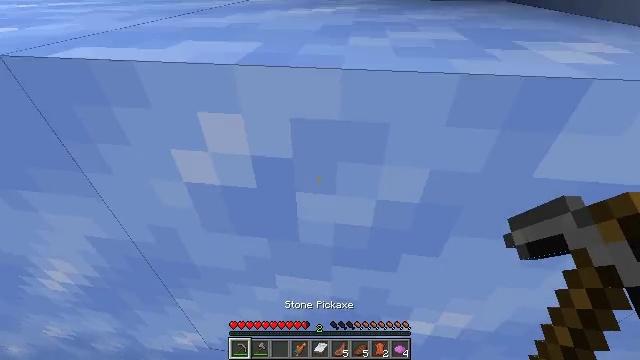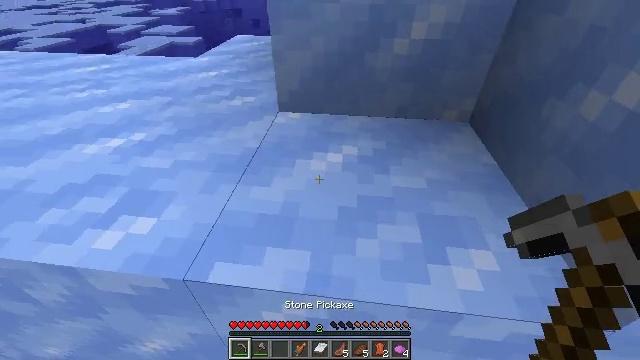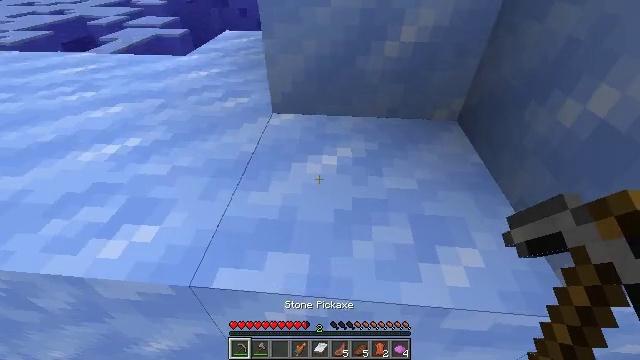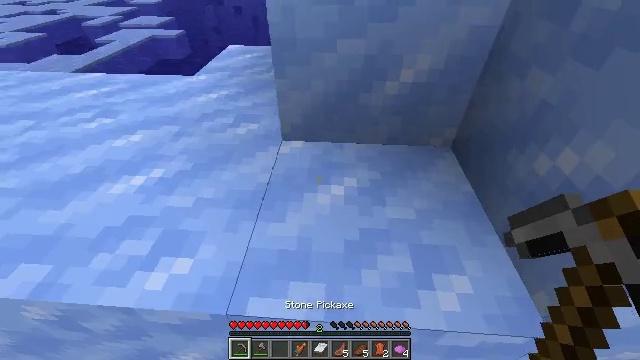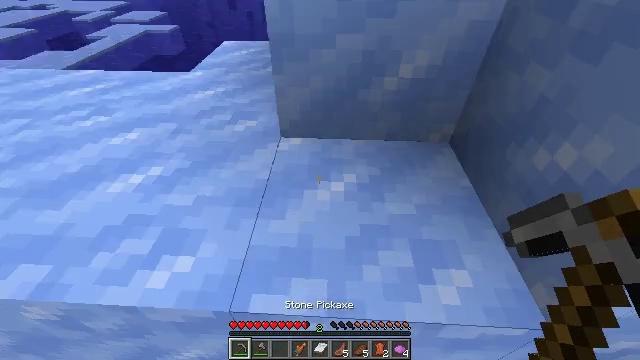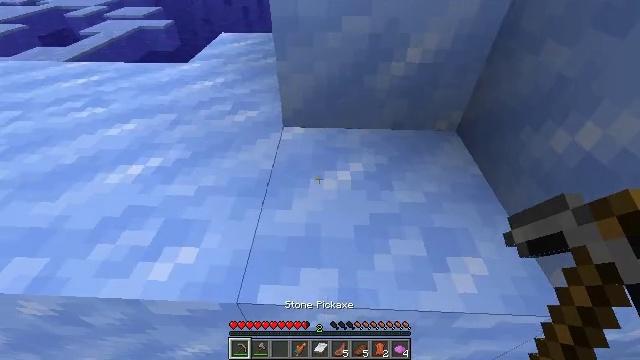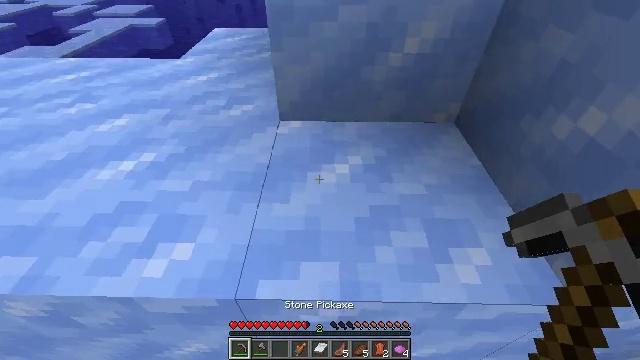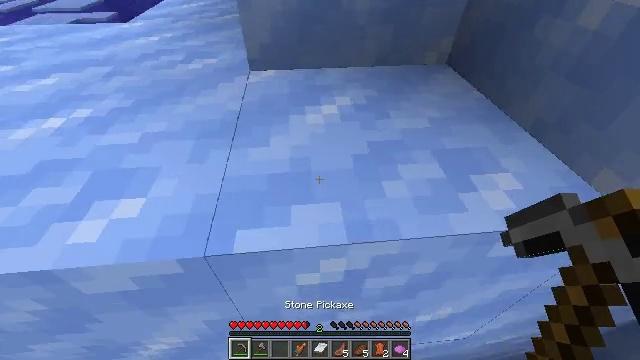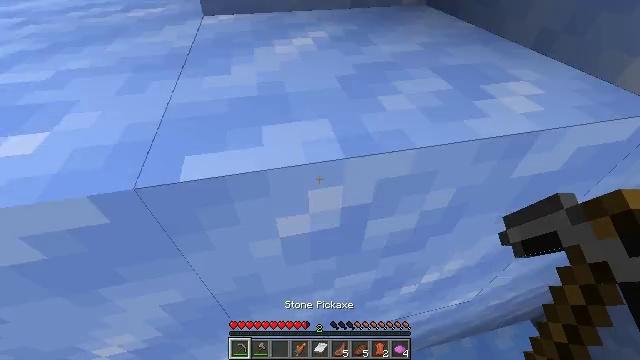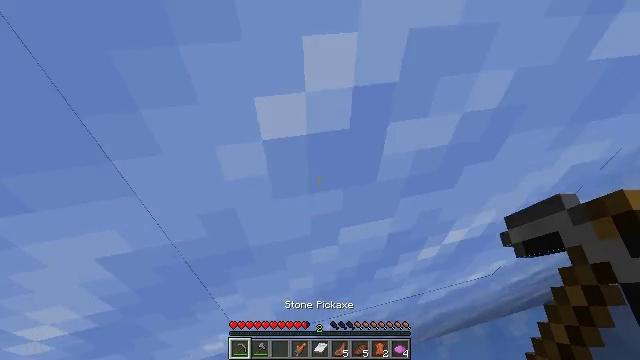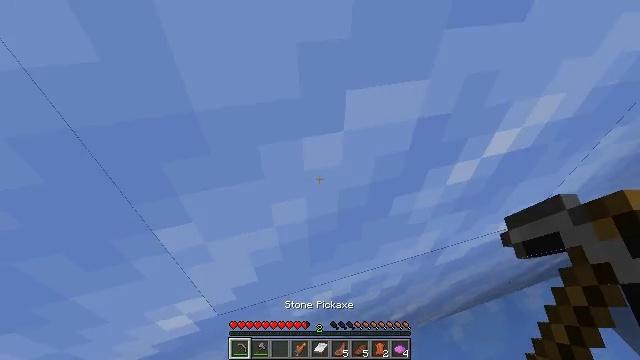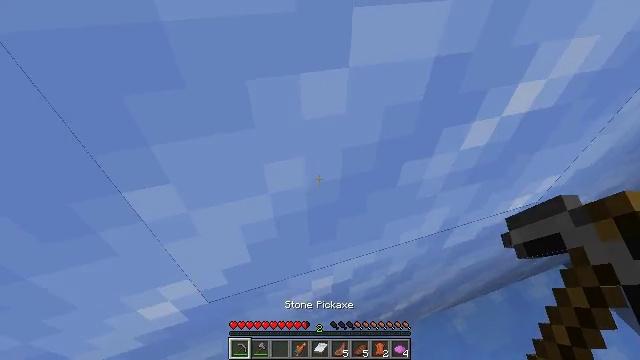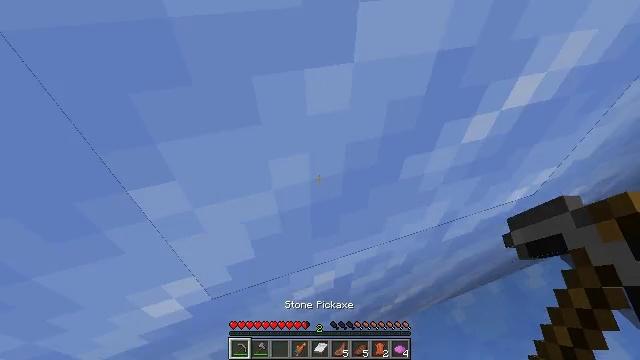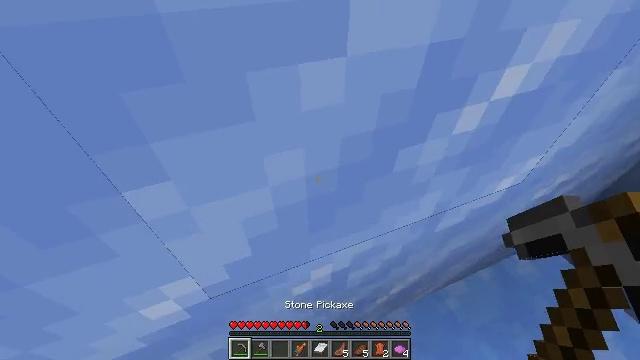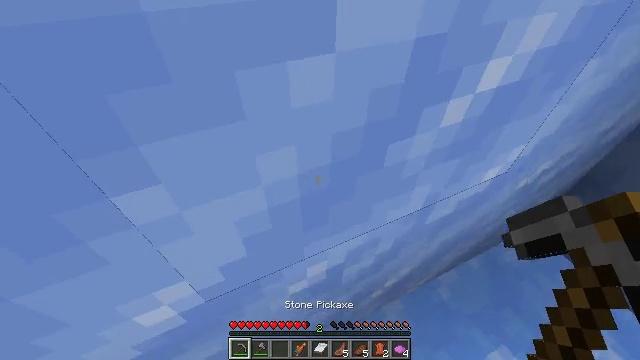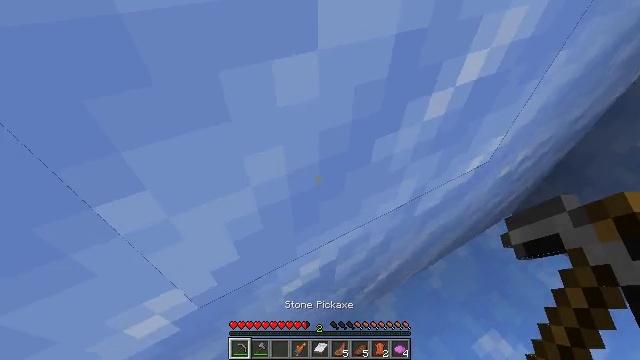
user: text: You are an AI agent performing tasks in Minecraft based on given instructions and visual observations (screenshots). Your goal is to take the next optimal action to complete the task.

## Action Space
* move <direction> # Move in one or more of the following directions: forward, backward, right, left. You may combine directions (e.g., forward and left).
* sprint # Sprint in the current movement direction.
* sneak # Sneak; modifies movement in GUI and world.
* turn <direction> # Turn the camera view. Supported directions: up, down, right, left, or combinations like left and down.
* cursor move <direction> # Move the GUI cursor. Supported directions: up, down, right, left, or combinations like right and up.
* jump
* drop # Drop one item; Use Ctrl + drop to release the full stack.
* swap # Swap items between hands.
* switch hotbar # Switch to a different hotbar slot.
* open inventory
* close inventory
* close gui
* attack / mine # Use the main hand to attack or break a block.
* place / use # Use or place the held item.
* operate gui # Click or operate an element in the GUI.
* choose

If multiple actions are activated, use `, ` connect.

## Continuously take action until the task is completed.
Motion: motion action
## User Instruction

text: Mine packed ice from icy biomes.
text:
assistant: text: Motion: move forward, jump
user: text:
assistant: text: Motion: move forward, turn right and down, jump
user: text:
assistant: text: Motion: move forward, jump
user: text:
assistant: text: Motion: move forward, jump
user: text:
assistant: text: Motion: move forward, jump
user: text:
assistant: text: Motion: move forward, turn right, jump
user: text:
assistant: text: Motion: move forward, turn right, jump
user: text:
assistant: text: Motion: move forward, turn right, jump
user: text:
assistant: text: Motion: move forward, turn right
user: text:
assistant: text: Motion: turn right
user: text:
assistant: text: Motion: turn right
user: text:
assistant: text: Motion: turn right
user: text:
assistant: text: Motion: turn right
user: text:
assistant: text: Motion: turn right
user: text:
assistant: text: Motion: turn right
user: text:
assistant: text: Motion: turn right
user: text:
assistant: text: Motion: turn right
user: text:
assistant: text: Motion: no_op
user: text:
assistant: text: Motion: turn right and up
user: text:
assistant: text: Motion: turn left and up
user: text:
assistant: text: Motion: turn up
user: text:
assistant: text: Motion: turn up
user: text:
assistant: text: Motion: turn up
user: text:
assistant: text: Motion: turn left and up, attack / mine
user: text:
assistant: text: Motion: attack / mine
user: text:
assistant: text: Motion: attack / mine
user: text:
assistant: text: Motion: attack / mine
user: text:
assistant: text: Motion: attack / mine
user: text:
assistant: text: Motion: attack / mine
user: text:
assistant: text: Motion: attack / mine